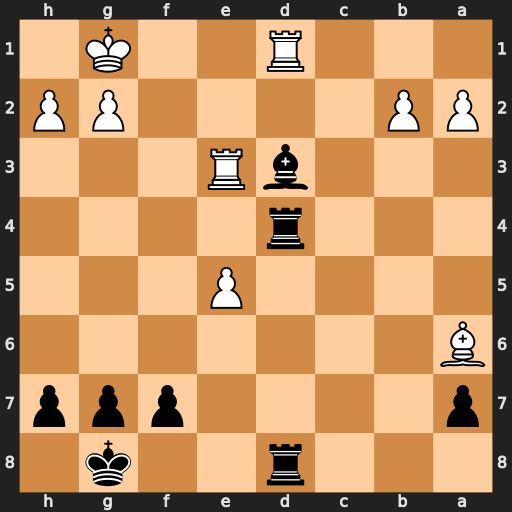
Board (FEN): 3r2k1/p4ppp/B7/4P3/3r4/3bR3/PP4PP/3R2K1
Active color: b
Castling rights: -
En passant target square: -
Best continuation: Bxa6 Rxd4 Rxd4